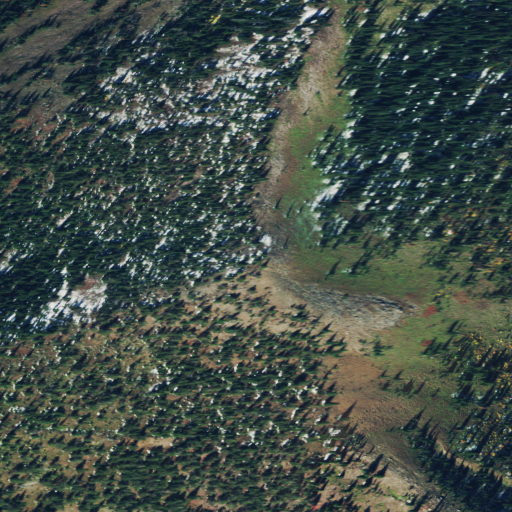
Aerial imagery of mountain in Montana named Wildrose Mountain containing evergreen forest, shrub, and grassland